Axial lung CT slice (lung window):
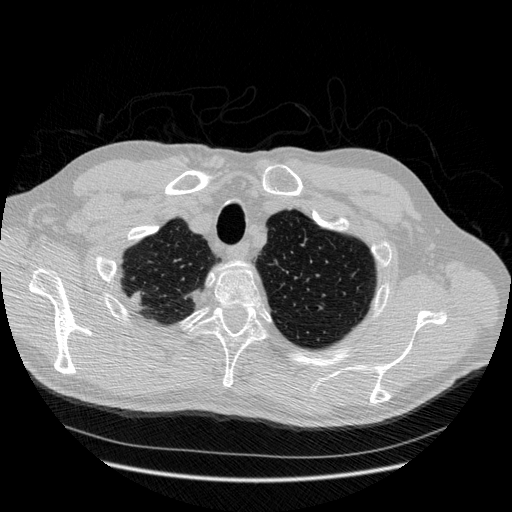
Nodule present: no